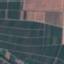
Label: PermanentCrop